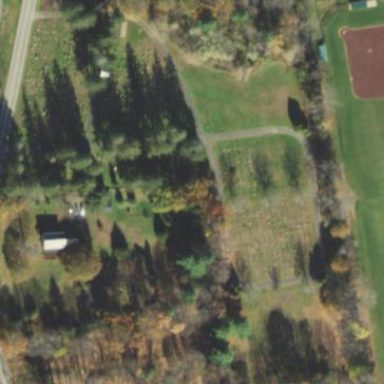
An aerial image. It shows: Cemetery.